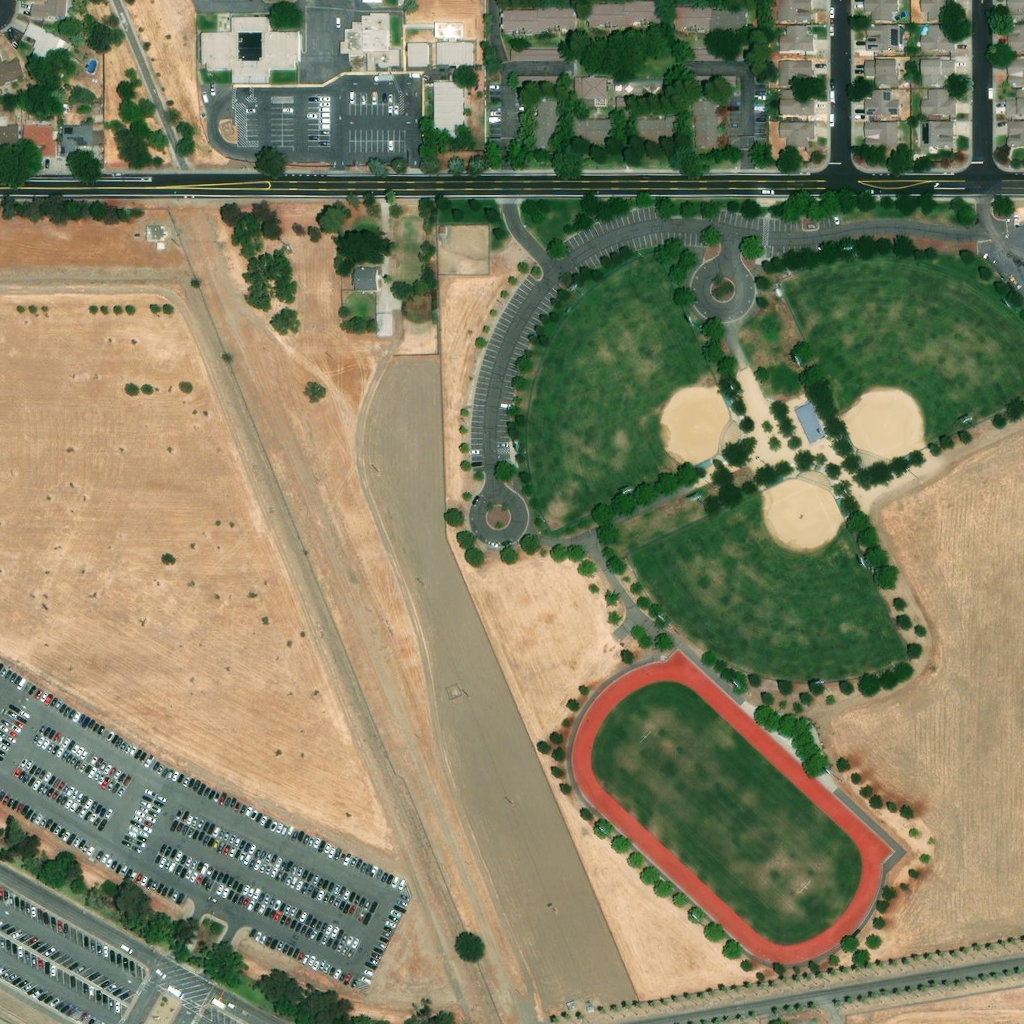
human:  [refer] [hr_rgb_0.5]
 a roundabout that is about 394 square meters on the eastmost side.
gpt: <box>[[68, 25, 73, 29, 0]]</box>

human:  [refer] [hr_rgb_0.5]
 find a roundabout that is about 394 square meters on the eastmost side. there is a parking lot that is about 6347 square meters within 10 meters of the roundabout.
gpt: <box>[[68, 25, 73, 29, 0]]</box>

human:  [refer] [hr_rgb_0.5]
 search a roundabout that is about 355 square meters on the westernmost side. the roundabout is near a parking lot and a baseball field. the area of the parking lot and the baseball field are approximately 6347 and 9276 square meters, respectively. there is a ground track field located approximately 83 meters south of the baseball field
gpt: <box>[[46, 48, 50, 52, 0]]</box>

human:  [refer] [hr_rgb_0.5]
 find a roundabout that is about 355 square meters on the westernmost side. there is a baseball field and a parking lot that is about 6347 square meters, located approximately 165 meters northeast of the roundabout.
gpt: <box>[[46, 47, 50, 52, 0]]</box>

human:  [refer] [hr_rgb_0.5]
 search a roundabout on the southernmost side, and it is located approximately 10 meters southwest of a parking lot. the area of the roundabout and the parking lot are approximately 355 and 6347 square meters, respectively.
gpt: <box>[[46, 47, 50, 52, 0]]</box>

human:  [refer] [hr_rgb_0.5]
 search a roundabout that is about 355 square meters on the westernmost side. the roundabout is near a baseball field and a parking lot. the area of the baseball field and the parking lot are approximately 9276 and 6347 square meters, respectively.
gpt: <box>[[46, 47, 50, 52, 0]]</box>